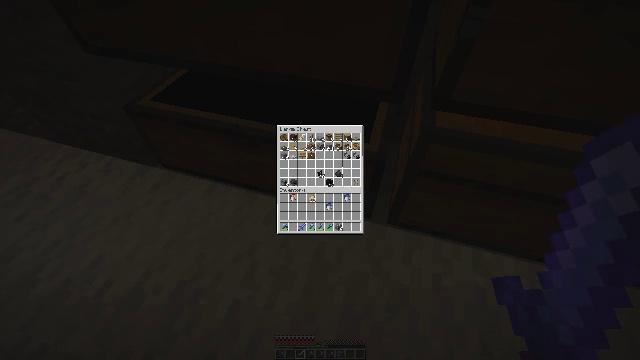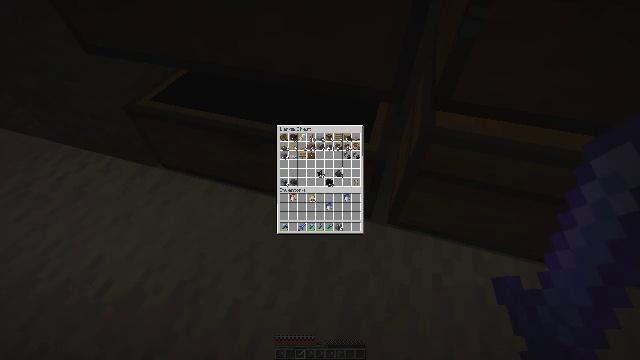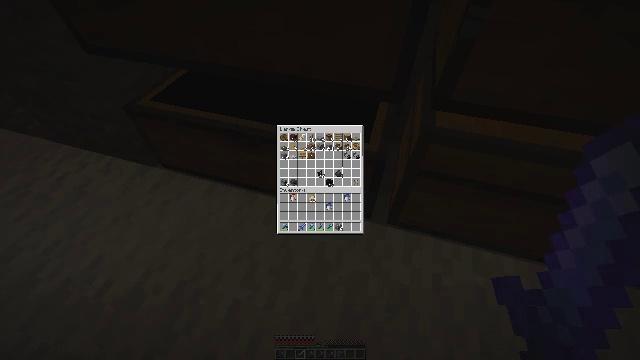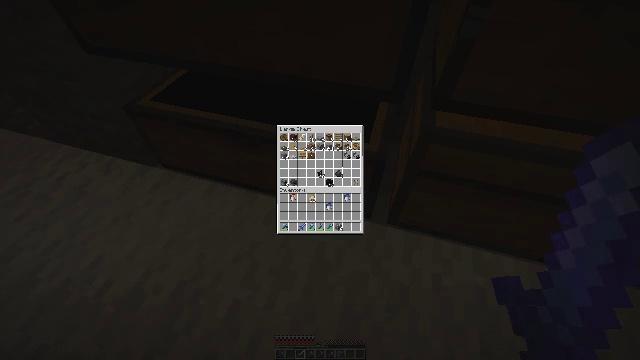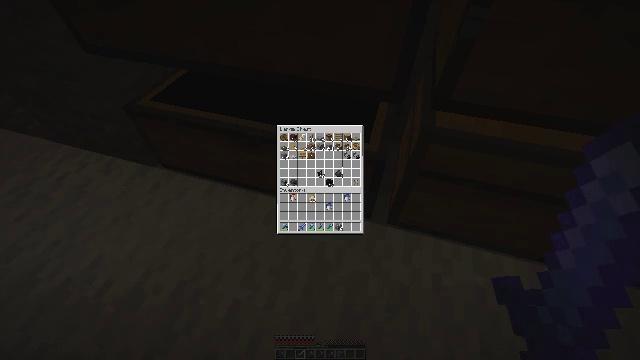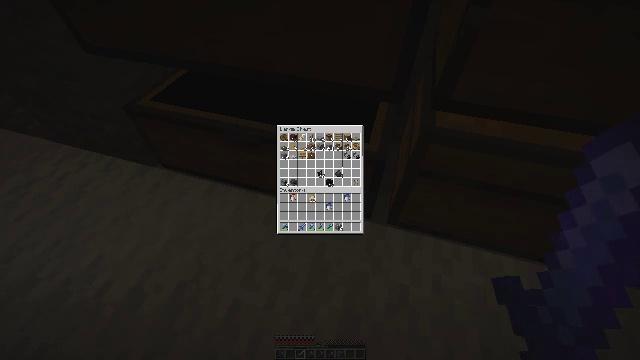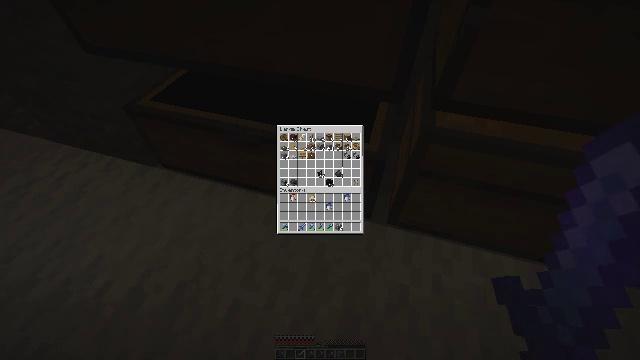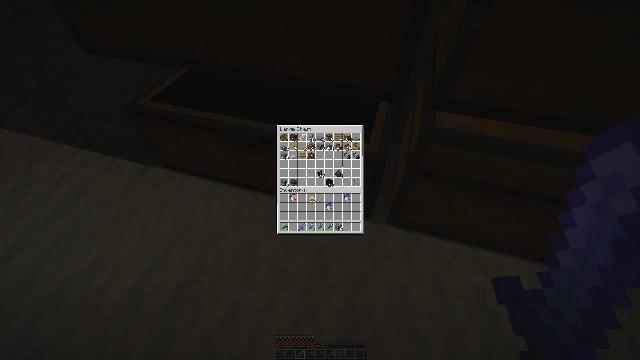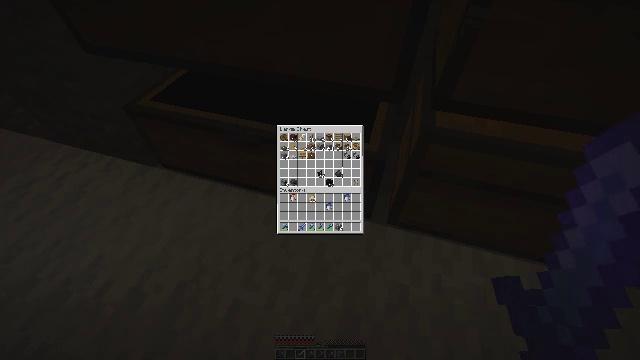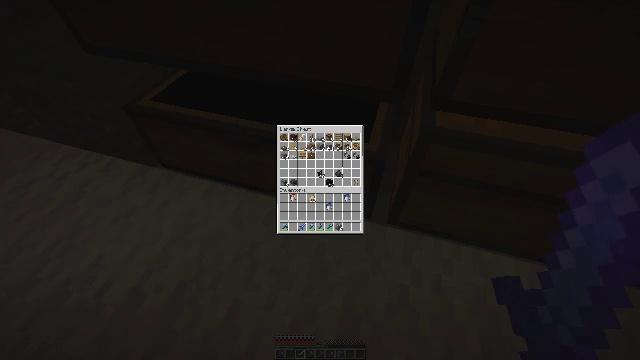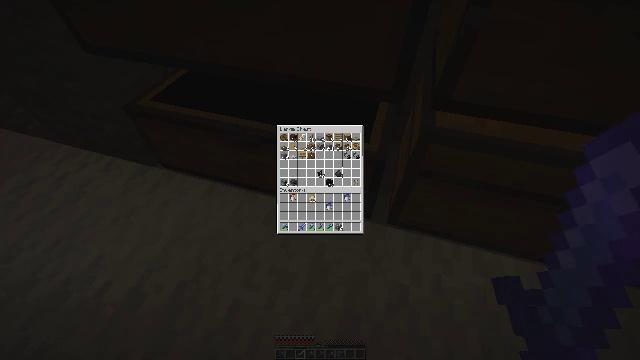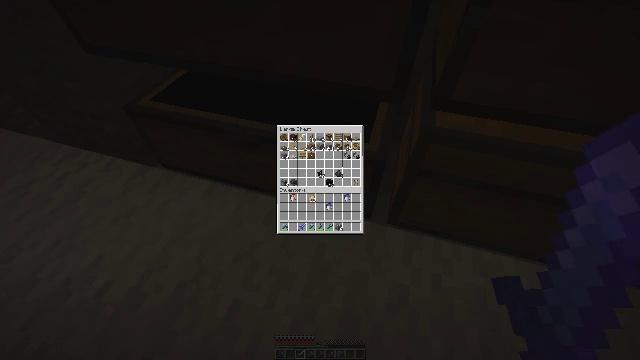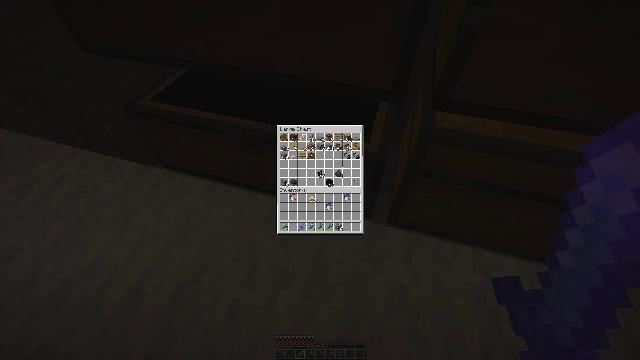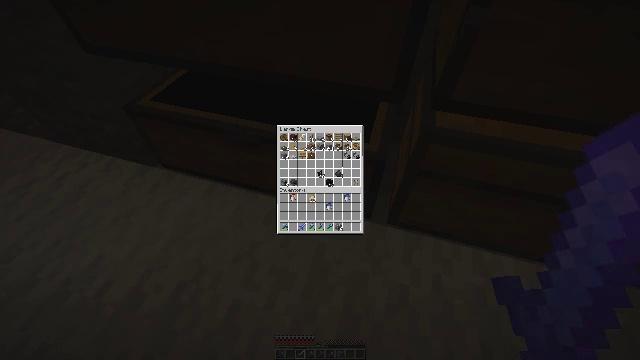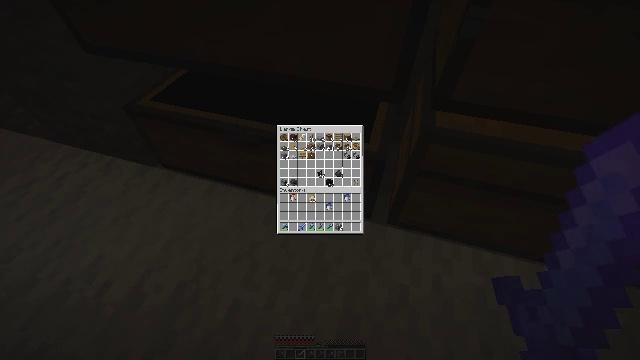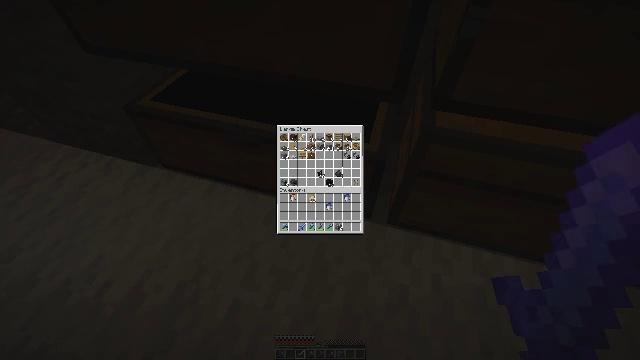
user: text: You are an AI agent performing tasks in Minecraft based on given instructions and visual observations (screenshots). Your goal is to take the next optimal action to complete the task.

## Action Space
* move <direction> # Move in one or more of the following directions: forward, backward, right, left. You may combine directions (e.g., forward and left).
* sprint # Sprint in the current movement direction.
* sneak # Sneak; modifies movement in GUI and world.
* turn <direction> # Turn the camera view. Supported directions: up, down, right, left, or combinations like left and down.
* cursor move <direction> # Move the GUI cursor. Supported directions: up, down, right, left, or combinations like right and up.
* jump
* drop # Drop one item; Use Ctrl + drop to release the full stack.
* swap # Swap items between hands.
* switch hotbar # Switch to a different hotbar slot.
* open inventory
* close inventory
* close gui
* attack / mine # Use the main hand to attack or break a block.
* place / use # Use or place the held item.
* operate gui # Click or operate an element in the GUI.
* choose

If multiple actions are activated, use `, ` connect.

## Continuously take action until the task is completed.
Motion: motion action
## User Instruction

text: Remove and gather vines.
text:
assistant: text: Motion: no_op
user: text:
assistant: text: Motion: no_op
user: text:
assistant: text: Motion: no_op
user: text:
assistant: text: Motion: no_op
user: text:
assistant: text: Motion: no_op
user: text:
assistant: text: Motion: no_op
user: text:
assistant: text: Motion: no_op
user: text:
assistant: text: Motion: no_op
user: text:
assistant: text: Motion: no_op
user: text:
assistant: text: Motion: no_op
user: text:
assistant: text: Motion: no_op
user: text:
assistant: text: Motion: no_op
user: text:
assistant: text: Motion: no_op
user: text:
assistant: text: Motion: no_op
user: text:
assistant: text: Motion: no_op
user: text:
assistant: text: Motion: no_op
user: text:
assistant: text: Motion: no_op
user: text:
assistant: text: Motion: no_op
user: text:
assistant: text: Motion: no_op
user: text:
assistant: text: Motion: no_op
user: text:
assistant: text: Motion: no_op
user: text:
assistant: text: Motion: no_op
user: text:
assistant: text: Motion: no_op
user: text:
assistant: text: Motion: no_op
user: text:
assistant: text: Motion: no_op
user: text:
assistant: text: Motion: no_op
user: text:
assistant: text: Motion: no_op
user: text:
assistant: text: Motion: no_op
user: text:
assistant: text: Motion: no_op
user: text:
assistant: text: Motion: no_op